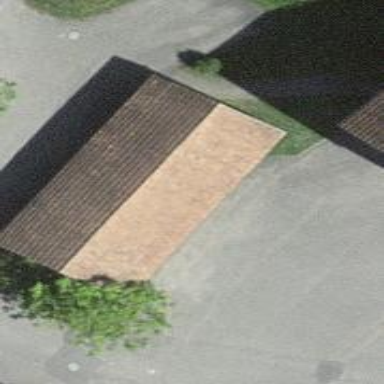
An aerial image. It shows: Garage.